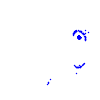
Particle: pion